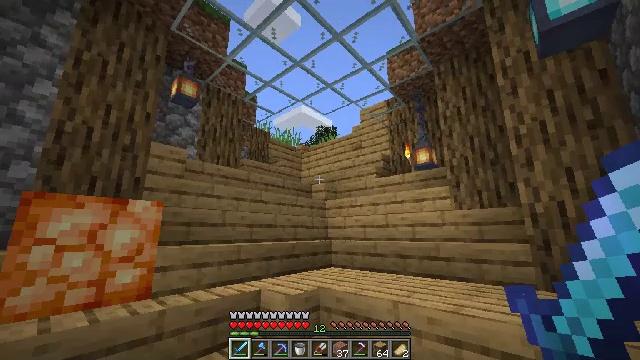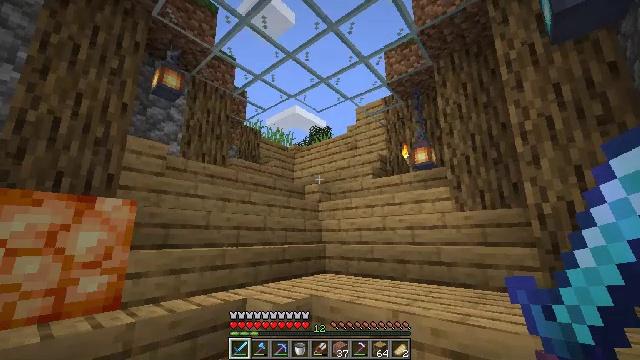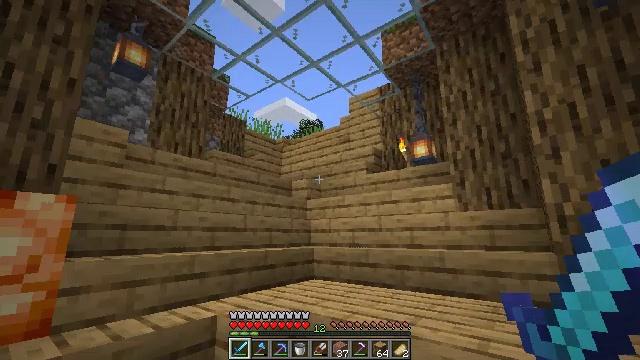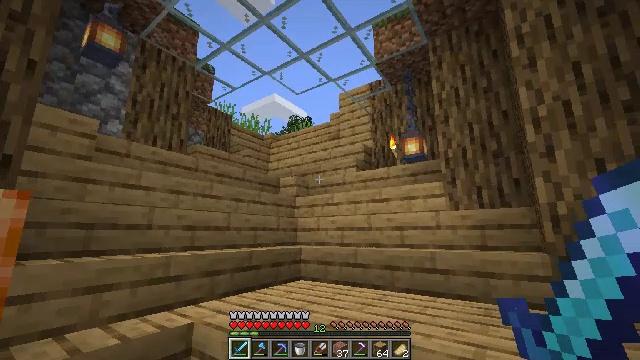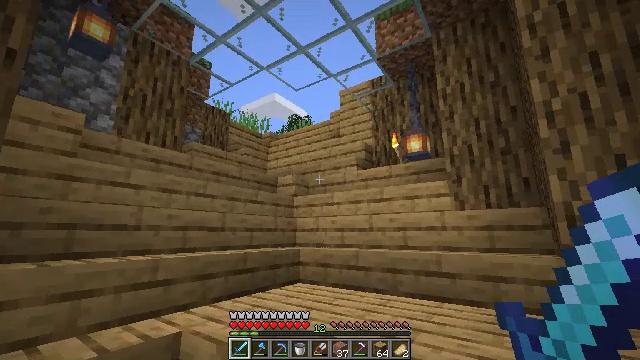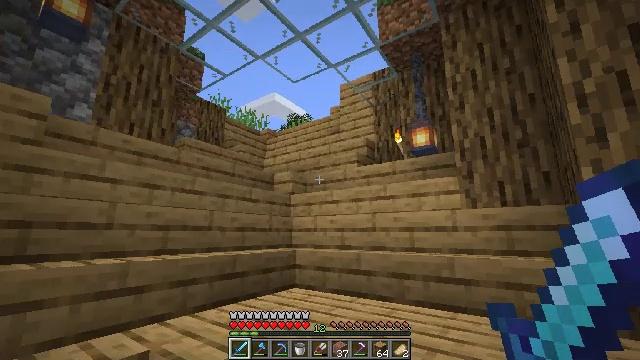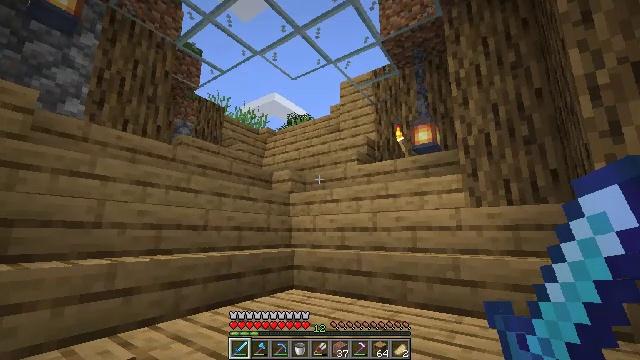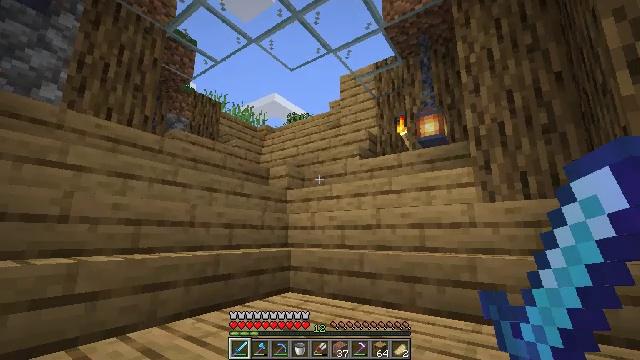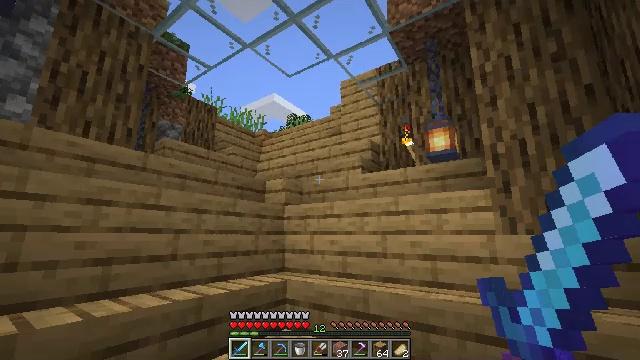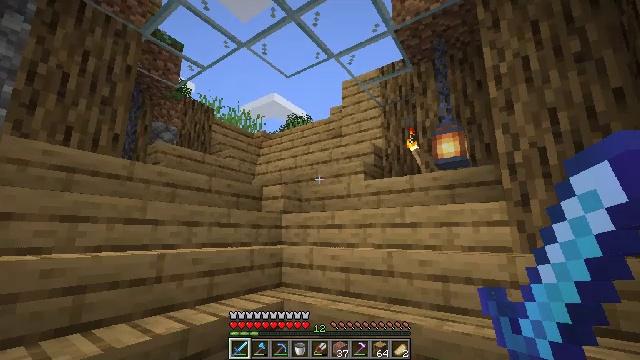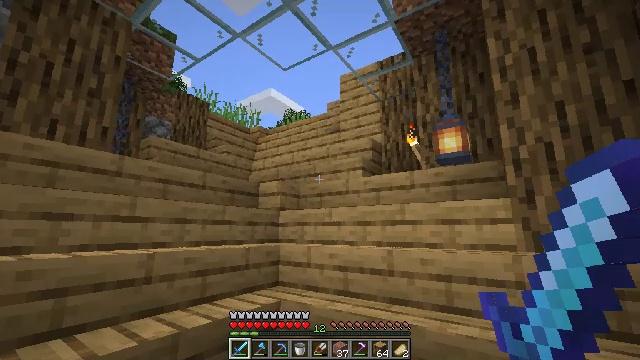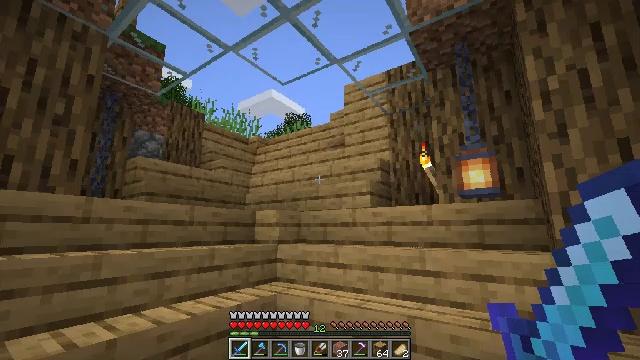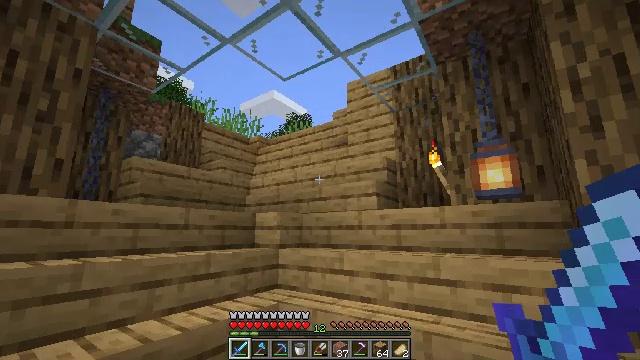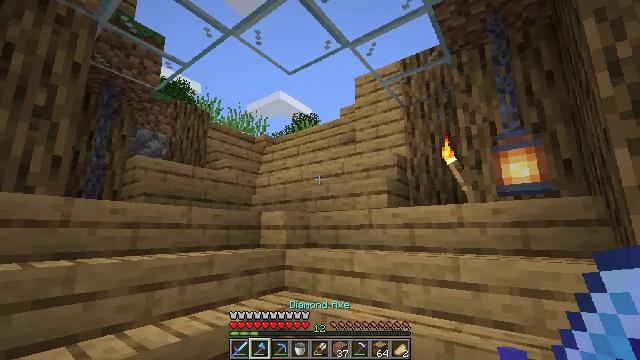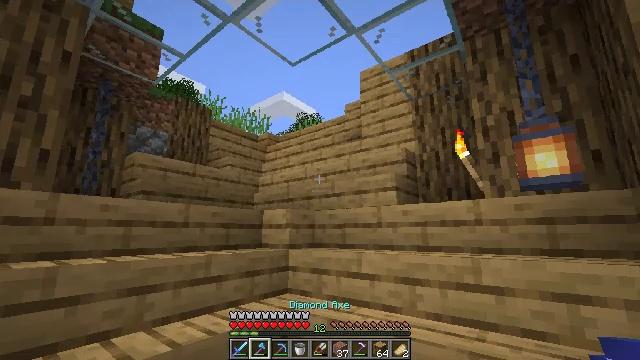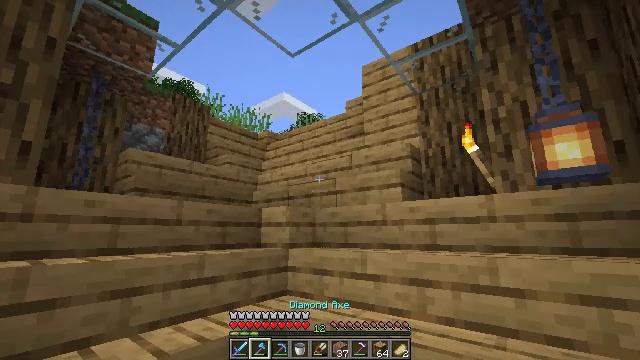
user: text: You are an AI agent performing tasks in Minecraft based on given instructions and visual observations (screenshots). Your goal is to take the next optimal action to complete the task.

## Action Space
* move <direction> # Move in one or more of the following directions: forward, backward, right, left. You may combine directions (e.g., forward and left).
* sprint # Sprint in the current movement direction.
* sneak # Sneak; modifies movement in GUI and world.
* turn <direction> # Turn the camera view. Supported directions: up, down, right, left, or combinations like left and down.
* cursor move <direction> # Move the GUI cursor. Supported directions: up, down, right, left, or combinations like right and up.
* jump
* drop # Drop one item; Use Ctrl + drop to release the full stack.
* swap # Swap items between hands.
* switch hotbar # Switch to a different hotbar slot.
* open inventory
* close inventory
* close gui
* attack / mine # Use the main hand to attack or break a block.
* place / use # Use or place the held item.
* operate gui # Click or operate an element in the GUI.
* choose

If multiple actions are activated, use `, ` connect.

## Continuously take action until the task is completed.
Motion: motion action
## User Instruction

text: Break the polished diorite block.
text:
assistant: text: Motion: move forward, turn right
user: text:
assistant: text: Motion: move forward, turn right
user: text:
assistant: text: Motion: move forward, turn right
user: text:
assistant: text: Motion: move forward
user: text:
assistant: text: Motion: move forward
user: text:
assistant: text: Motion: move forward
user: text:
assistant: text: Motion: move forward
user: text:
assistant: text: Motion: move forward
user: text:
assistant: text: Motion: move forward
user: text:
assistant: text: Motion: move forward
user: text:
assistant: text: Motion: move forward
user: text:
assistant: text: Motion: move forward
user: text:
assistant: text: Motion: move forward, turn left
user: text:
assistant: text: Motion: move forward
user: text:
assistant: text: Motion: move forward
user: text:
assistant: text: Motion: move forward
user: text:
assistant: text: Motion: move forward
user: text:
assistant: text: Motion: move forward
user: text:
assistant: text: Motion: move forward, turn left and down
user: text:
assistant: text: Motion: move forward, turn left and down
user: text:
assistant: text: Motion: move forward, turn left
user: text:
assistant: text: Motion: move forward
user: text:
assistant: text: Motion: move forward
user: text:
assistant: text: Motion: move forward
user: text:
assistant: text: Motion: move forward
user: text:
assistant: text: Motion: move forward
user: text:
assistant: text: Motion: move forward
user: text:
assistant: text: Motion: move forward
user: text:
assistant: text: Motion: move forward
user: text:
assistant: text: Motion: move forward